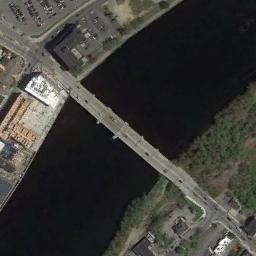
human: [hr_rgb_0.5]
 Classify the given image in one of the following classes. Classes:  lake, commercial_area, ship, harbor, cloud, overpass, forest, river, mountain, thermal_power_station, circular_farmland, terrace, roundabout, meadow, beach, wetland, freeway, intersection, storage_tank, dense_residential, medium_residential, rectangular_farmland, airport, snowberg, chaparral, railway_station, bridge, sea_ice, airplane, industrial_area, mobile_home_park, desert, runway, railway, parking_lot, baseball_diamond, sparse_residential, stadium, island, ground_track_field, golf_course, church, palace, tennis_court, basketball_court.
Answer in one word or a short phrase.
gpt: bridge